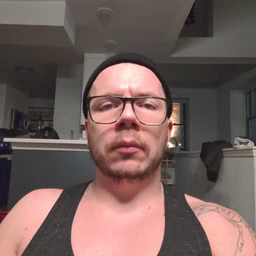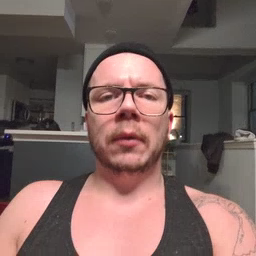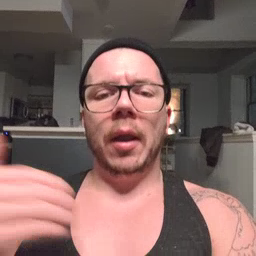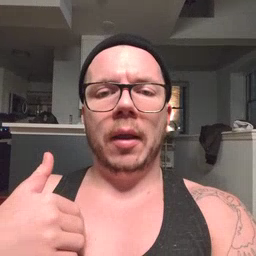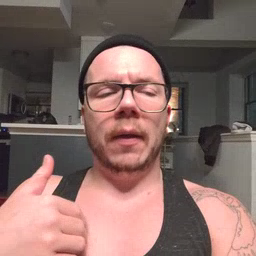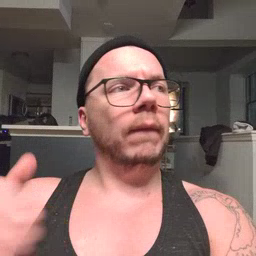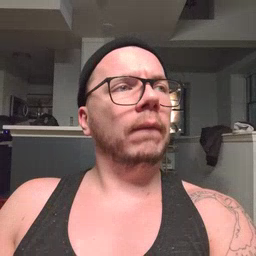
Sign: have